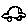
Label: car